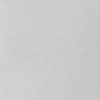
Label: dusty